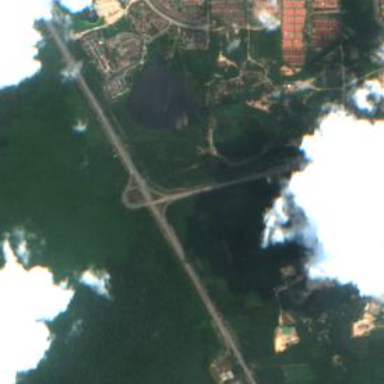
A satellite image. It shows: Motorway junction.